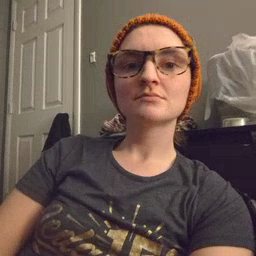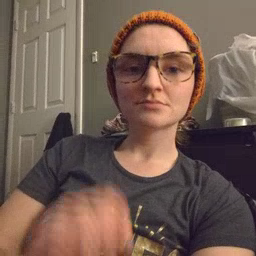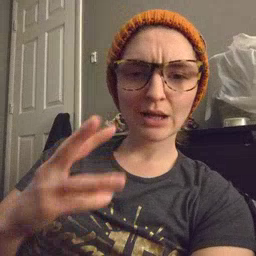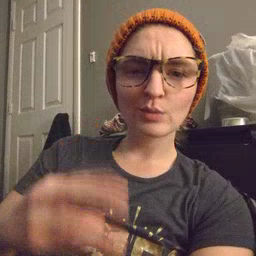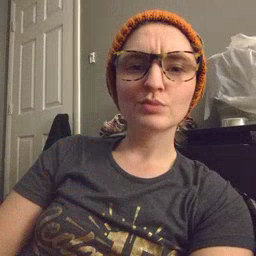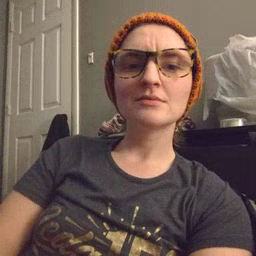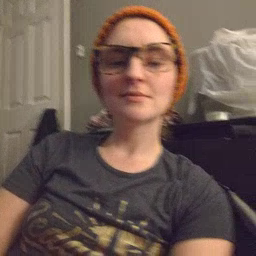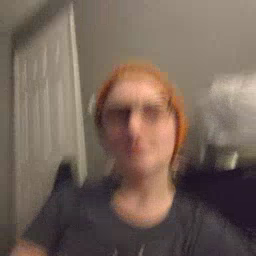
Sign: owie